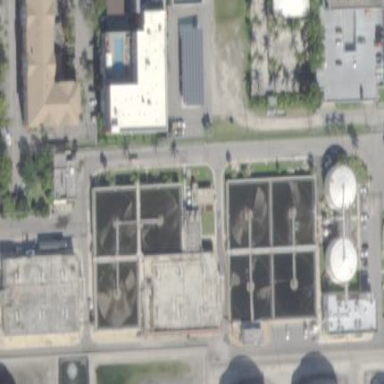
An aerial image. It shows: Wastewater plant.